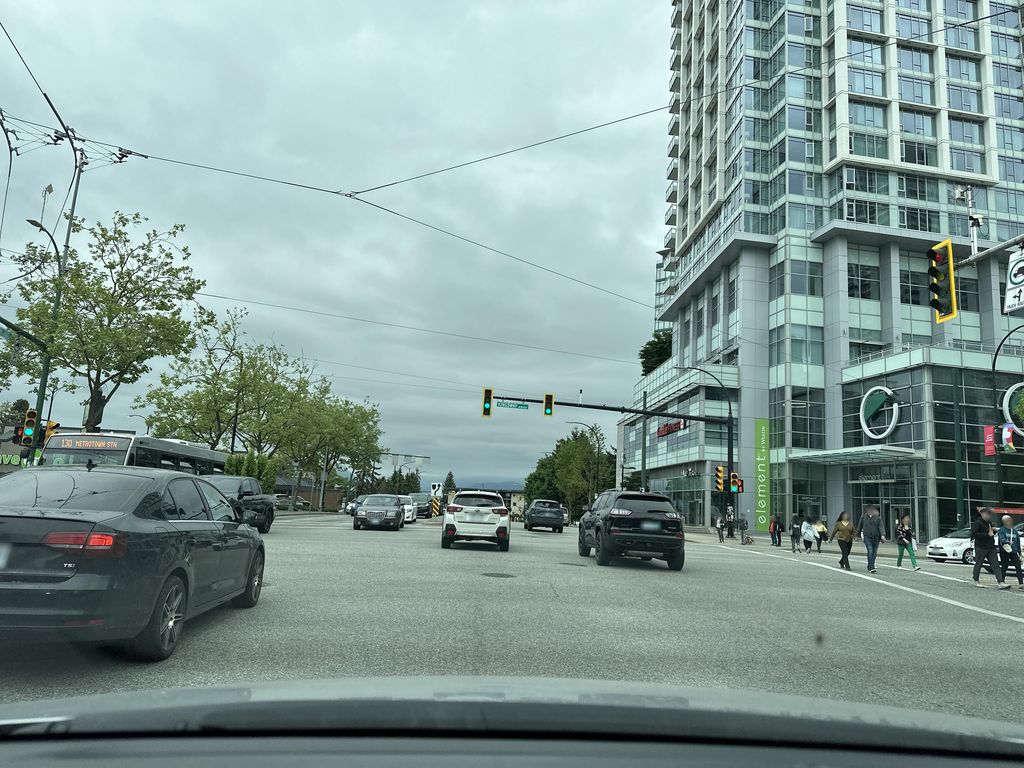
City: vancouver